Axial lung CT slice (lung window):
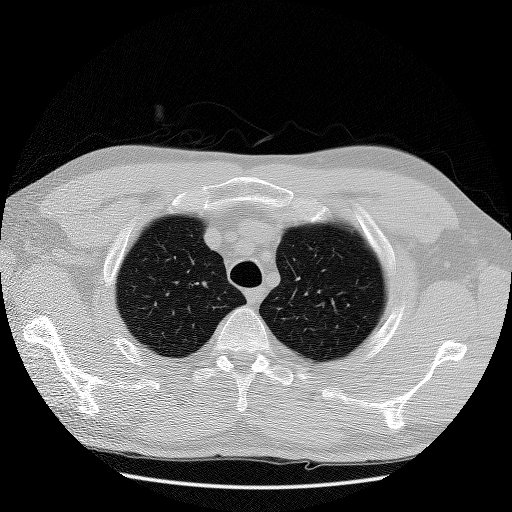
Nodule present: no